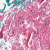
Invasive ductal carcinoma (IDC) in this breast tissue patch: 0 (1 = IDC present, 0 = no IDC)